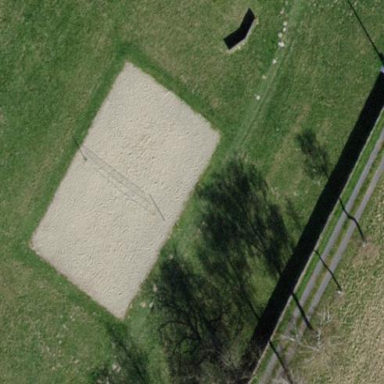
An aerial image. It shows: Volleyball court on pitch meant for leisure land.